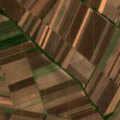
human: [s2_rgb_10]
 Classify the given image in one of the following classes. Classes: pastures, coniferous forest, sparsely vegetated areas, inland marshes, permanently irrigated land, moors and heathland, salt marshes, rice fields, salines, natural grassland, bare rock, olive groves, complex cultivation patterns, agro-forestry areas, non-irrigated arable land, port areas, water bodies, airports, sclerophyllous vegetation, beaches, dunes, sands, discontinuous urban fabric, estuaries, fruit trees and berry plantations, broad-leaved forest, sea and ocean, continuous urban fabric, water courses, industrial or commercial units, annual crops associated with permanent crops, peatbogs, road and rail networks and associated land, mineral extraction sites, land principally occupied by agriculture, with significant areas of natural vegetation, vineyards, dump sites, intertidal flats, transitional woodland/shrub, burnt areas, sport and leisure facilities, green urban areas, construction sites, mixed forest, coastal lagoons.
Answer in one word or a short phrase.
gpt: non-irrigated arable land